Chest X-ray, AP view. Patient: 36 years old, sex F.
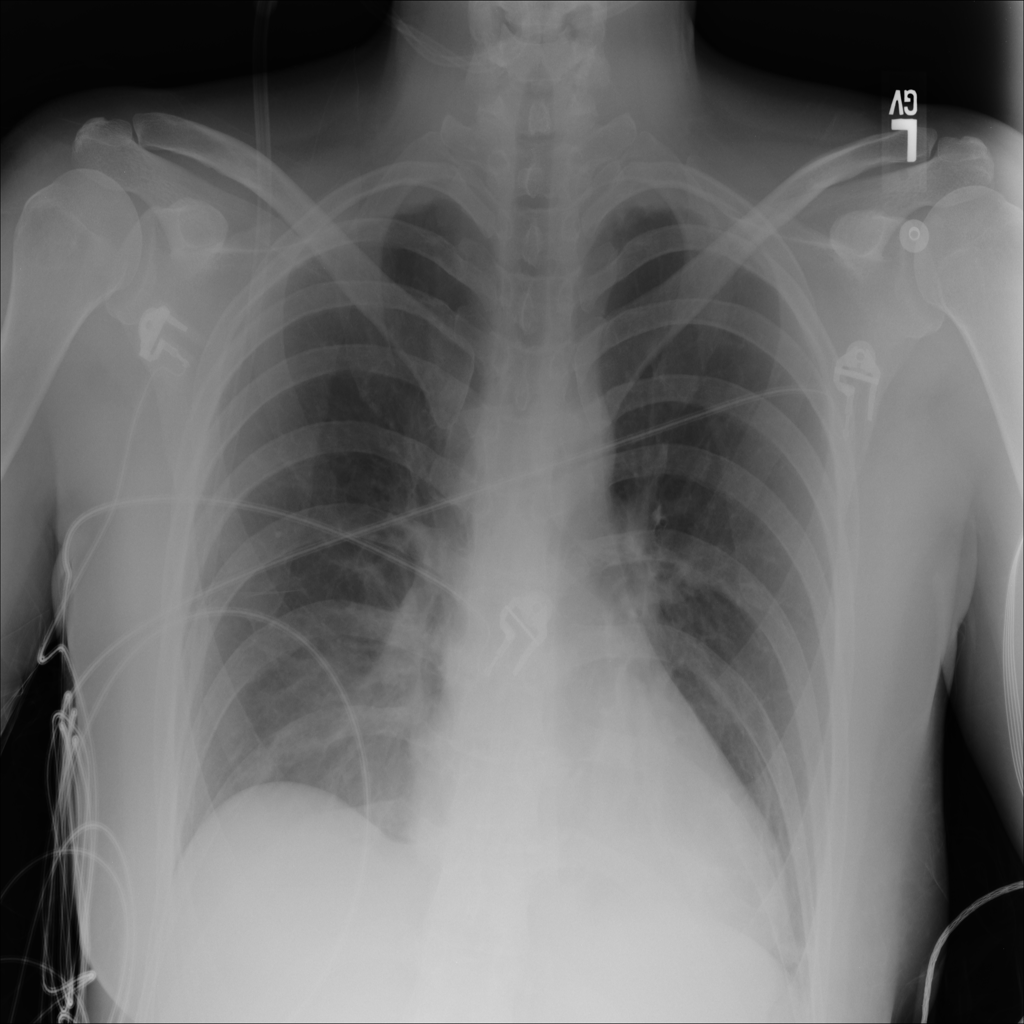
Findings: Atelectasis